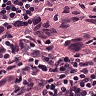
Metastatic tissue present: yes